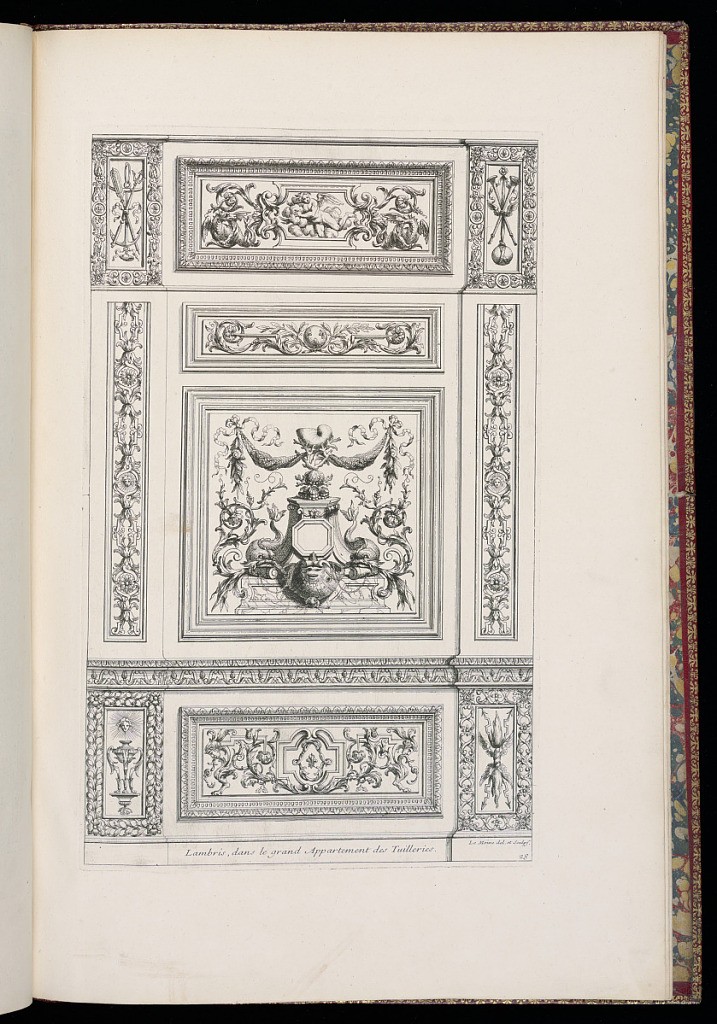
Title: Lambris, dans le grand Appartement des Tuilleries.
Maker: Jean Lemoyne, French, 1638 – 1715
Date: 1710
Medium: Etching on laid paper
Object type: Bound print
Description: Twenty-eighth plate from a series of prints depicting the ornament and interiors of the King's apartment at the Royal palaces of the Louvre and the Tuileries, part of the Cabinet du Roi (King's Cabinet) series published by the Imprimerie Royale. The plate illustrates a set of panels from the Grand Apartment of the Tuileries Palace. The panels feature grotesque motifs, mythological figures, animals, dolphins, shells, coral, a plinth, masks, foliage, fleurons, acanthus leaf scrolls, rosettes, ribbons, heraldic devices, fleurs-de-lys, and interlaced L's. Each panel is framed by a decorative foliate border. The plate is titled, signed, and numbered.